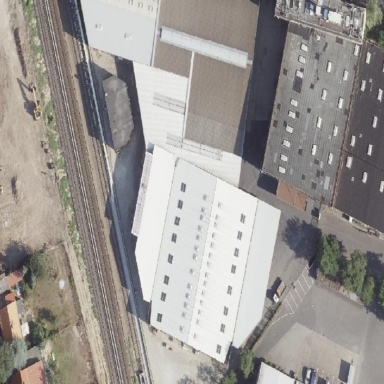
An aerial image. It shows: View of roof of building.